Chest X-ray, AP view. Patient: 32 years old, sex M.
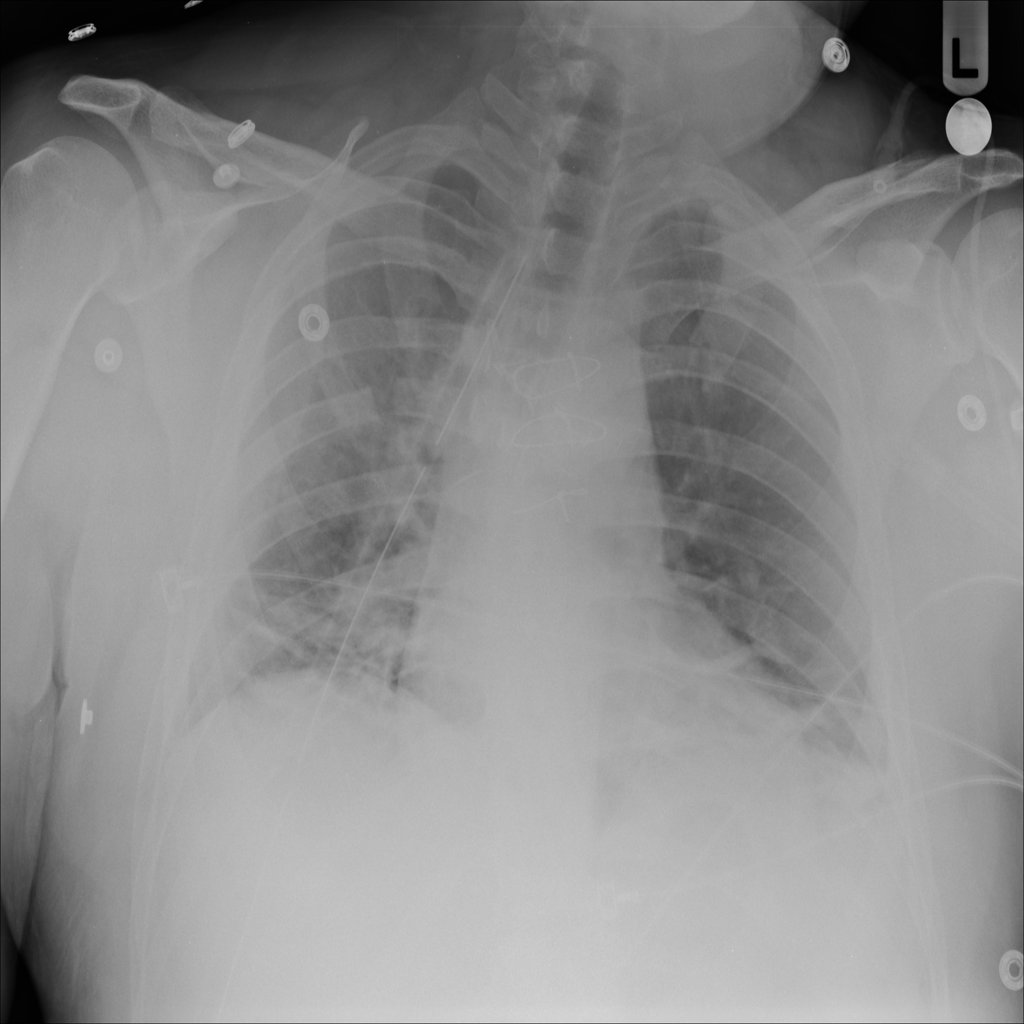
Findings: Infiltration